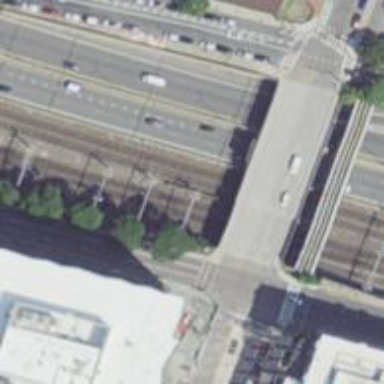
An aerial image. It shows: Railway crossover.